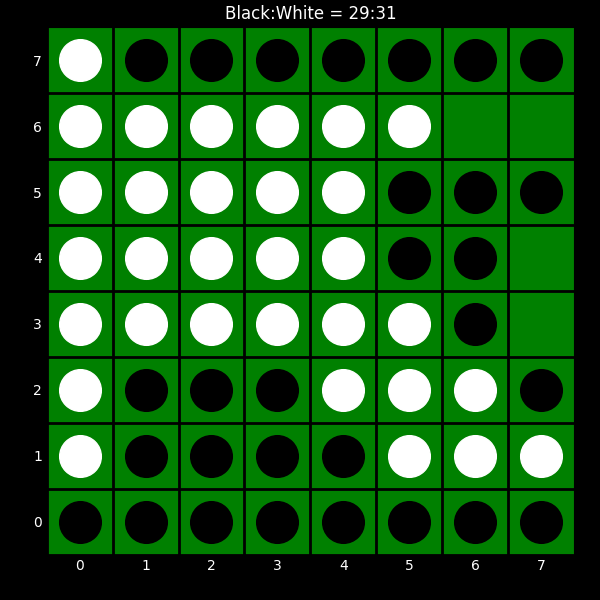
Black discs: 29
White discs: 31